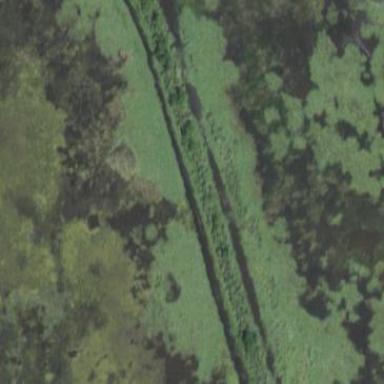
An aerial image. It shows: Marsh wetland.